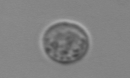
Label: Amoeba